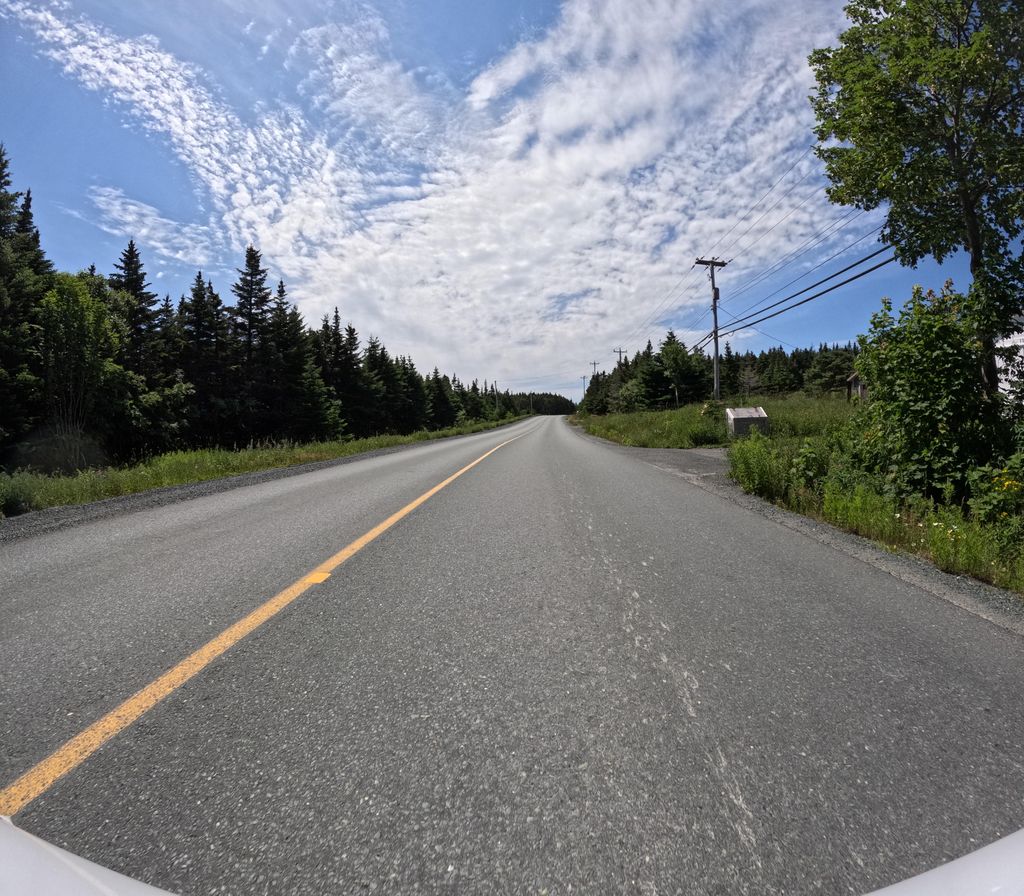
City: st_johns